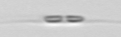
Label: Cylindrotheca